Field crop: maize
Growth stage: 2
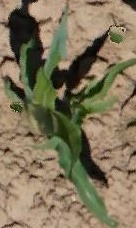
Species: maize